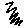
Label: zigzag